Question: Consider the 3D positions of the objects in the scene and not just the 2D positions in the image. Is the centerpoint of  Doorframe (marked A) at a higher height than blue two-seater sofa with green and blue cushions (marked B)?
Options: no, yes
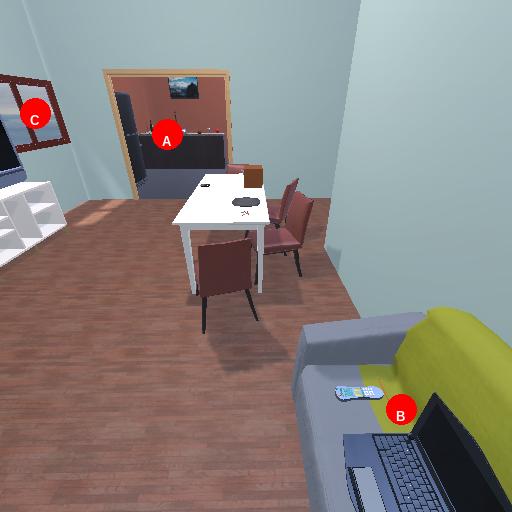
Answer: no